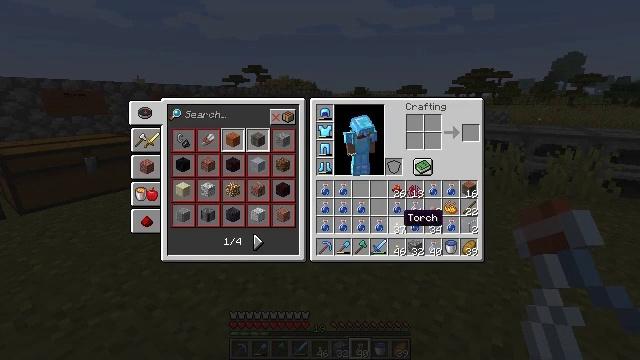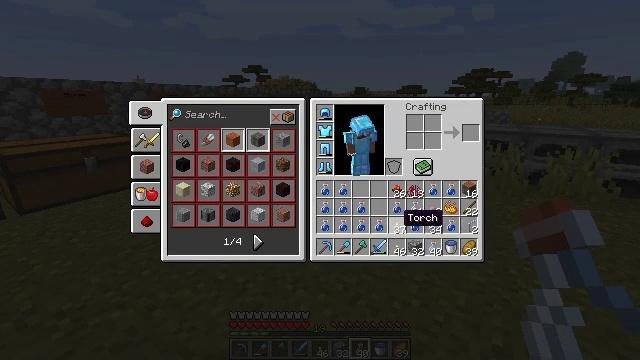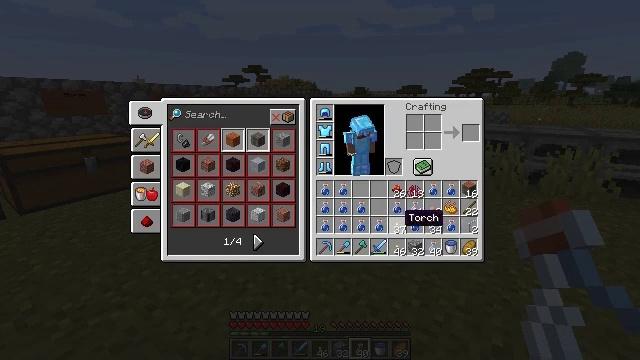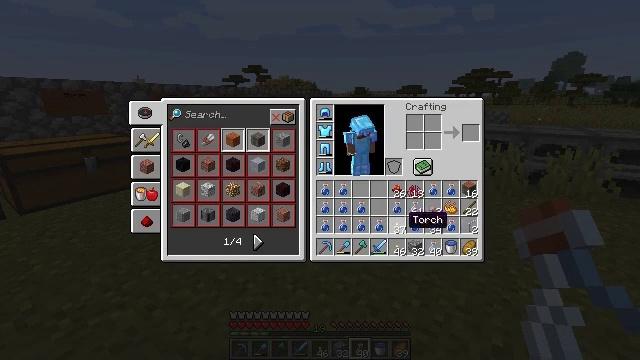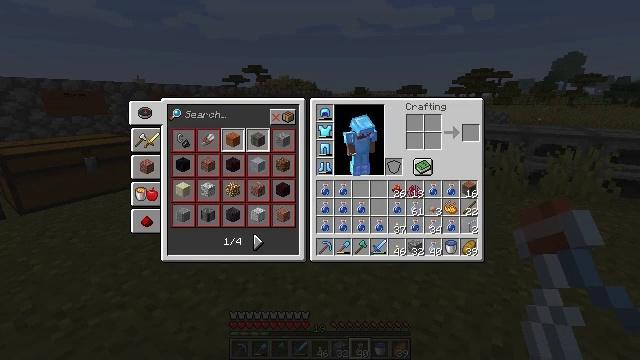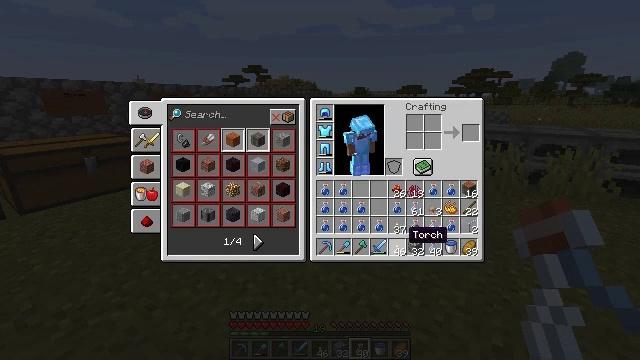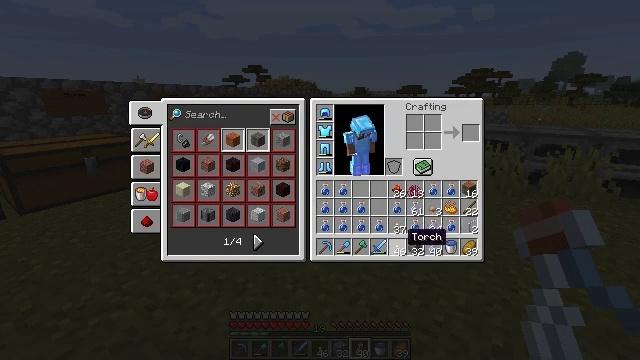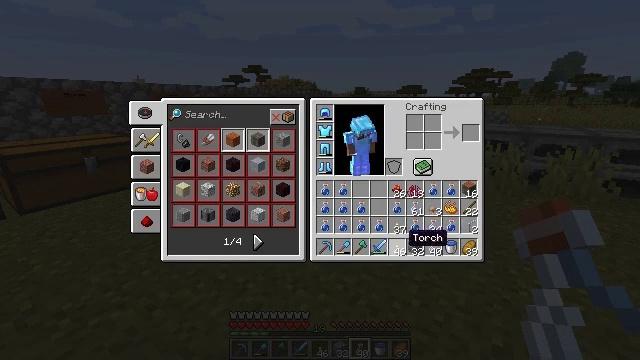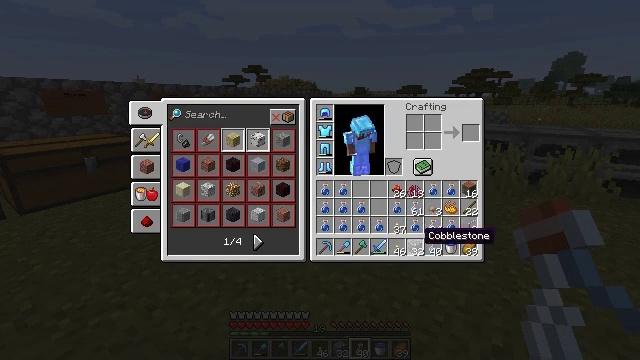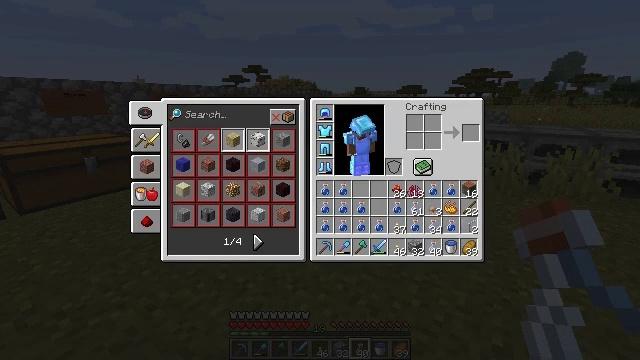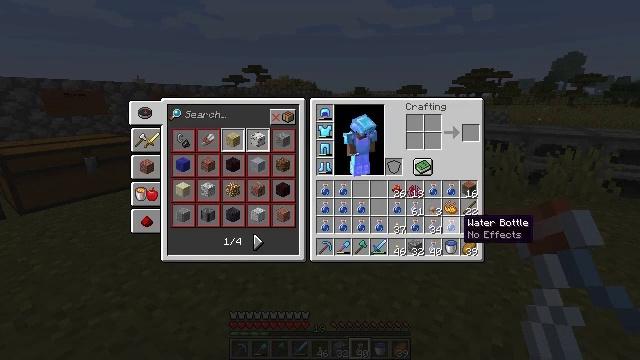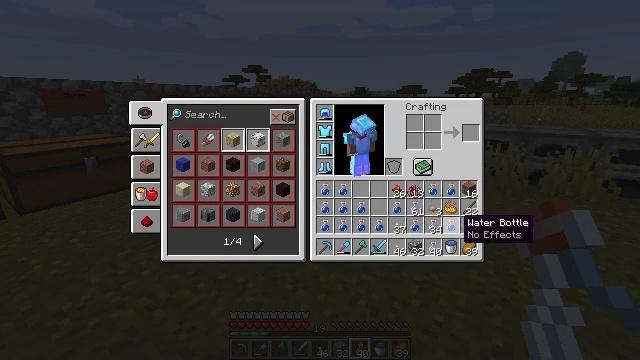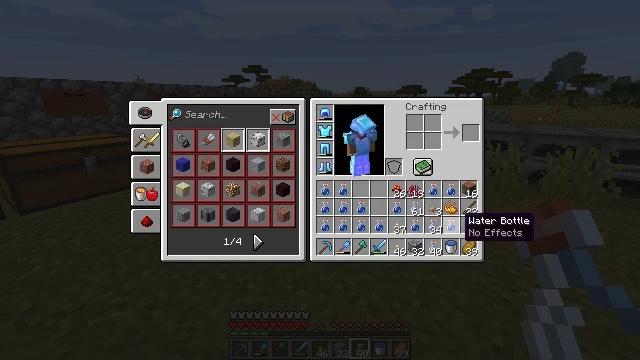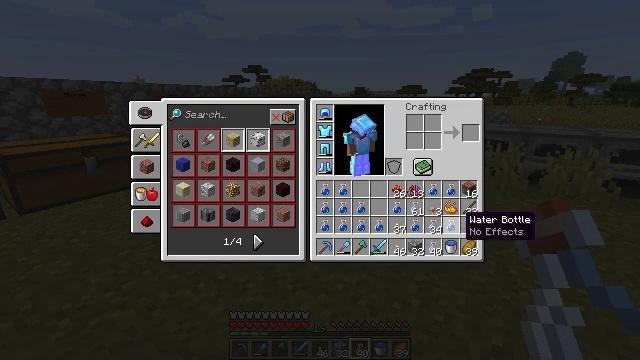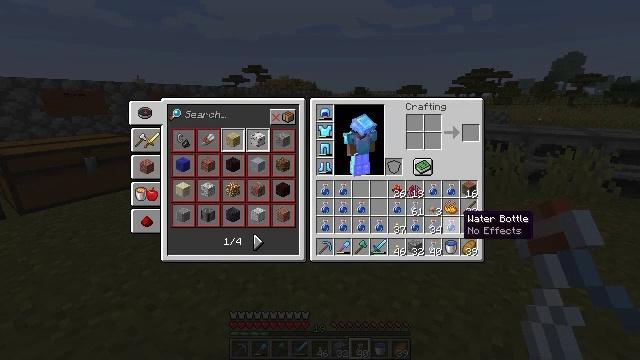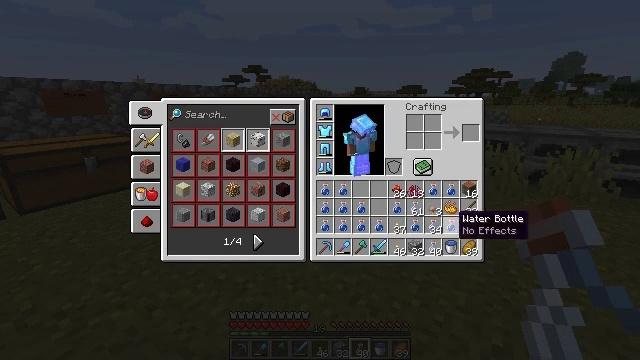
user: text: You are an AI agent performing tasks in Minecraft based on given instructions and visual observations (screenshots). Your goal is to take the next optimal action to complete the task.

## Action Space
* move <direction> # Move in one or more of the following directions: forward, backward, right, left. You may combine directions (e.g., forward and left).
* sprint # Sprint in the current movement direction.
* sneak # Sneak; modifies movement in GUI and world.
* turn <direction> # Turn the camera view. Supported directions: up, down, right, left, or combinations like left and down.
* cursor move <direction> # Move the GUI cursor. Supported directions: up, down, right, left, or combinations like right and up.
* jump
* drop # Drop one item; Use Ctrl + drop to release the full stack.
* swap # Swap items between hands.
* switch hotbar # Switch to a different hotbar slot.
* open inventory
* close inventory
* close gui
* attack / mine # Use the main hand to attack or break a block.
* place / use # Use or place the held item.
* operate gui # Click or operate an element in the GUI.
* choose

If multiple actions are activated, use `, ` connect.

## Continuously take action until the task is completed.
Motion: motion action
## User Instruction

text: Drop a glass bottle.
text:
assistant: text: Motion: no_op
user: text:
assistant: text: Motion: no_op
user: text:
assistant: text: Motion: no_op
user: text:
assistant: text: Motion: cursor move down
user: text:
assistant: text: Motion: cursor move down
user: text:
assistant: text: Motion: no_op
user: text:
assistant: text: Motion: no_op
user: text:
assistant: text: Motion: cursor move right
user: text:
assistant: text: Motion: cursor move right and up
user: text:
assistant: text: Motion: cursor move right
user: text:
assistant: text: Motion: no_op
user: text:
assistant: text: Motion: no_op
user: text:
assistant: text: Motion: no_op
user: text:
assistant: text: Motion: no_op
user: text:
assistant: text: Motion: no_op
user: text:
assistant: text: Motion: no_op
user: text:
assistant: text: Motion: no_op
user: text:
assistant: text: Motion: no_op
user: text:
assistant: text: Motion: no_op
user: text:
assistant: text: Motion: no_op
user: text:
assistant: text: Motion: operate gui
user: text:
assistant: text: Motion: operate gui
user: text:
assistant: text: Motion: operate gui
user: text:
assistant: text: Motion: cursor move right and up
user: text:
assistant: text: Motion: cursor move right and up
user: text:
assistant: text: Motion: cursor move right and up
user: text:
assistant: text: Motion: operate gui
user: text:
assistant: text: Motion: operate gui
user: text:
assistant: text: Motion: operate gui
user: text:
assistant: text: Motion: no_op